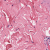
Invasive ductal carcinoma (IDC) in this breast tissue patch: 0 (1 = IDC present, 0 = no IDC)